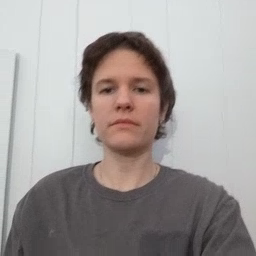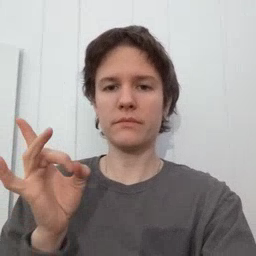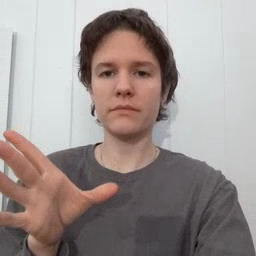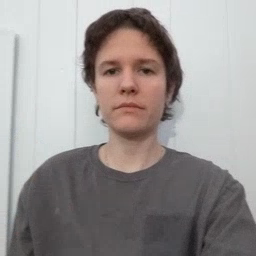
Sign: yucky